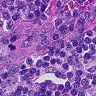
Metastatic tissue present: no